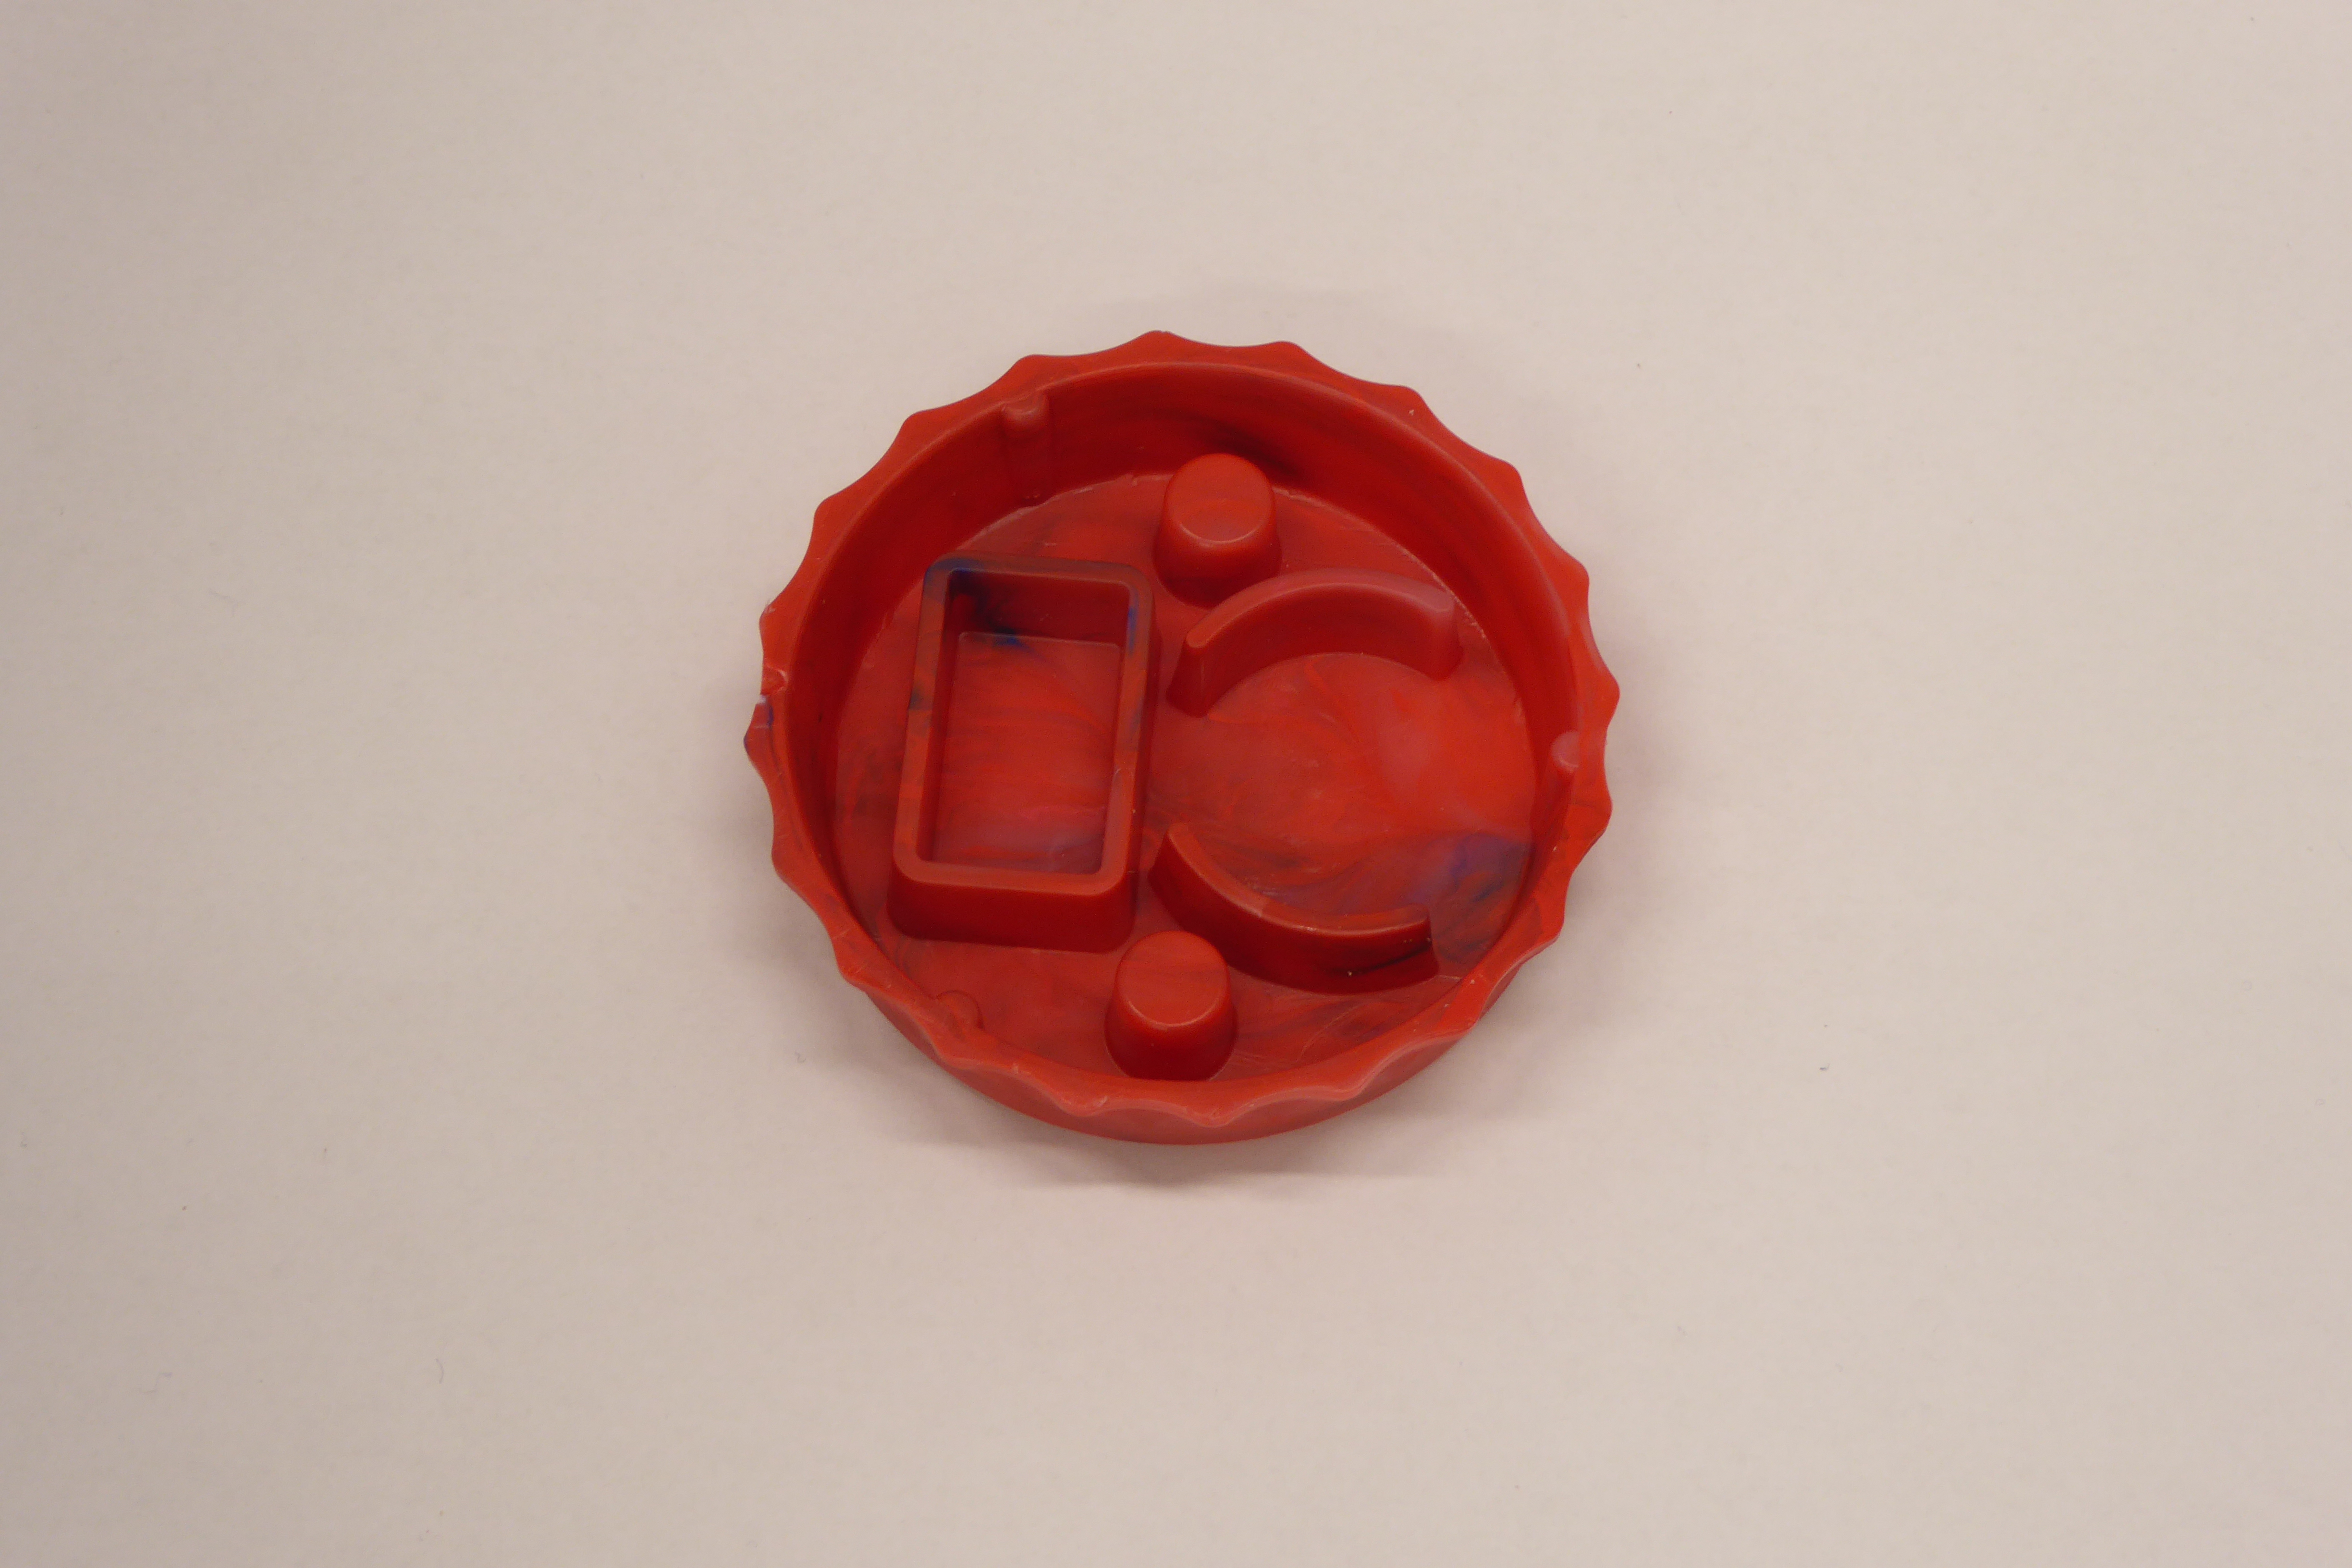
Label: Bottle Opener - Cover